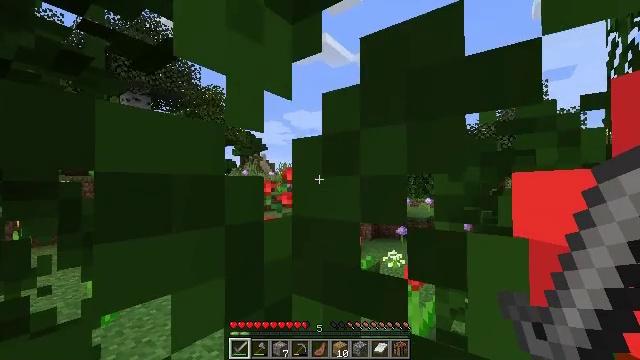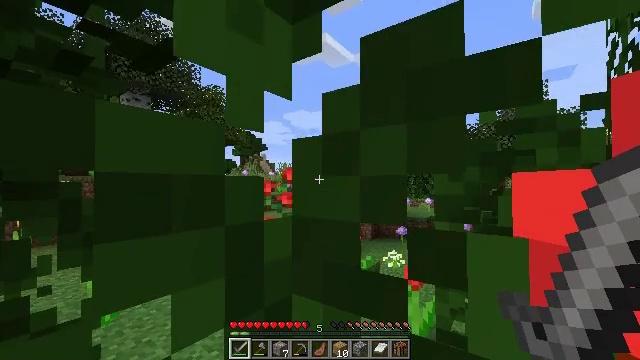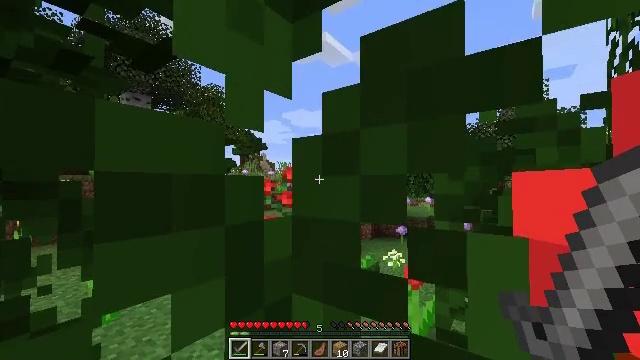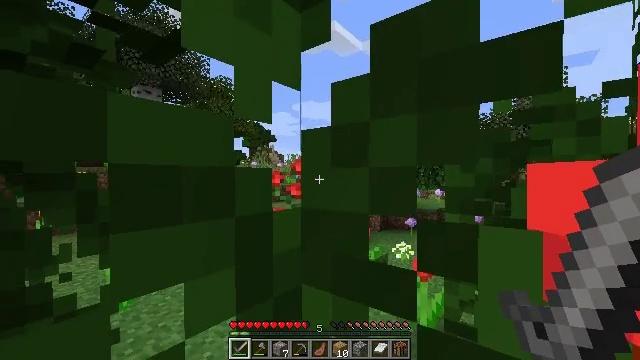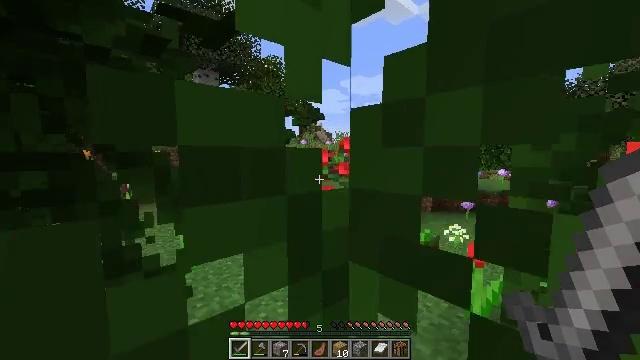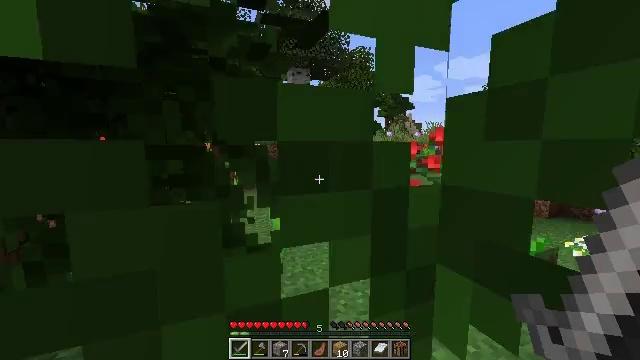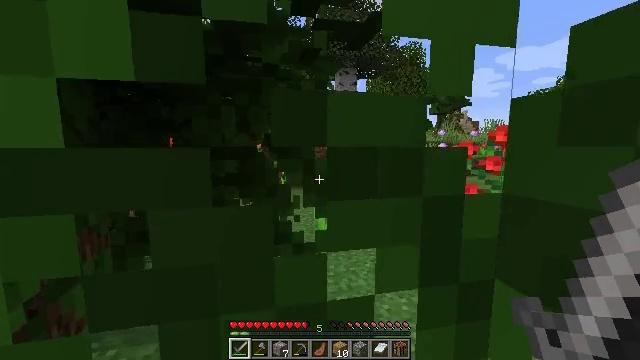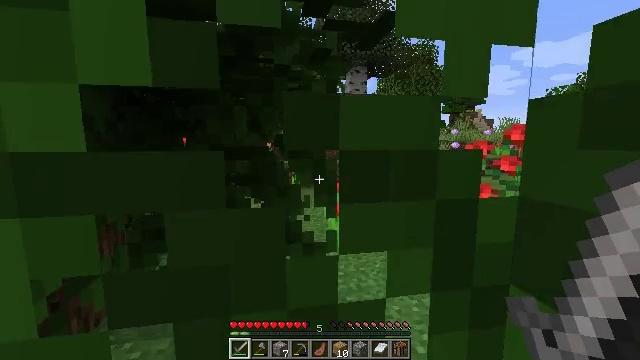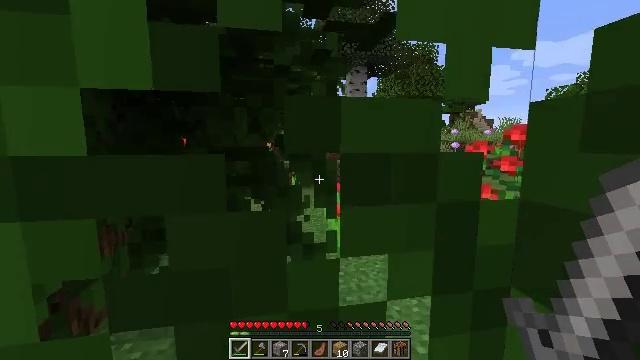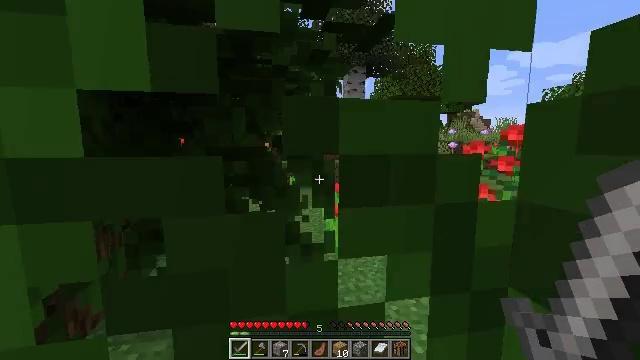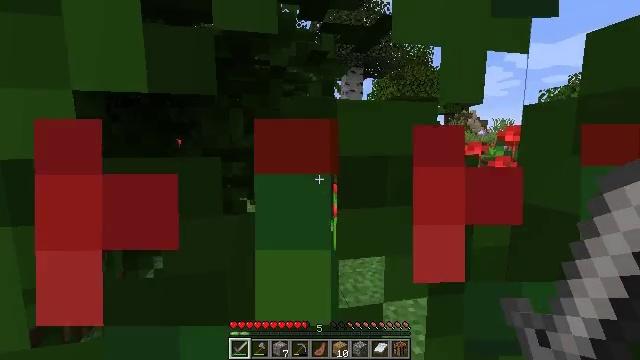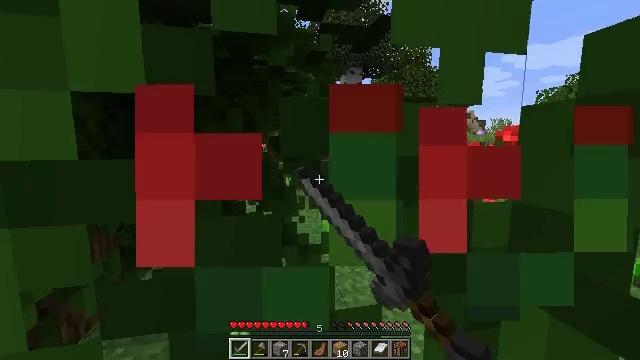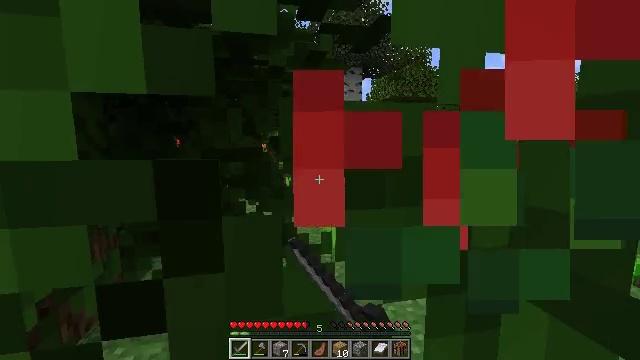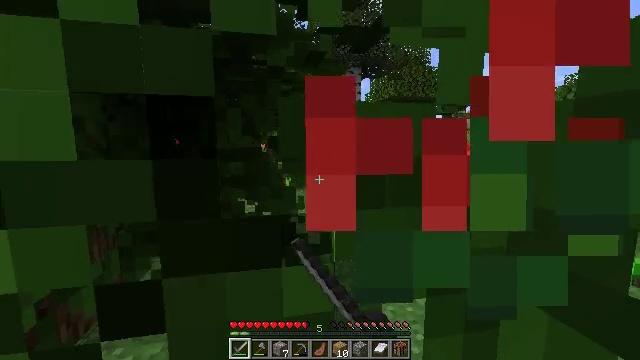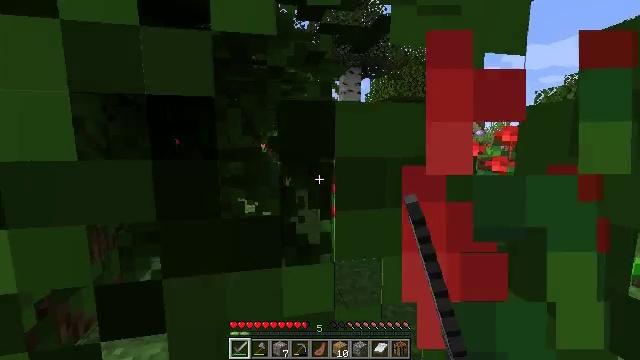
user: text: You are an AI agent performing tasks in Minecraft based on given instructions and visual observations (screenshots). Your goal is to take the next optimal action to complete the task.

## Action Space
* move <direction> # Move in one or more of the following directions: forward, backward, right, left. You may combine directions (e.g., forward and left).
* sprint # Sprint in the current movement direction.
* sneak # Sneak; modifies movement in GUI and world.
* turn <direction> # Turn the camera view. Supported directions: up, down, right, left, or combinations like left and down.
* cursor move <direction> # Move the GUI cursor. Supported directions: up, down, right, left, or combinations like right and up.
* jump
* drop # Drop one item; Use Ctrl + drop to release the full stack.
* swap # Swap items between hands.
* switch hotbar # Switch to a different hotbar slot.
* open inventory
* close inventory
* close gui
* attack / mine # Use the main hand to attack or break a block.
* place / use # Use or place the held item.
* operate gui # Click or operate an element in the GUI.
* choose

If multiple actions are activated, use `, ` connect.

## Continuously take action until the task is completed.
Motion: motion action
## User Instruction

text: Harvest the rose bush for its flowers.
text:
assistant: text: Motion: move forward, sprint
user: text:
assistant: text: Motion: move forward, sprint
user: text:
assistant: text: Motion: move forward, sprint, turn left and down
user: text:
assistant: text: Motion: move forward, sprint, turn left and down
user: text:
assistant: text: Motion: move forward, sprint, turn left and down
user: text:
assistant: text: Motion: move forward, sprint, turn left
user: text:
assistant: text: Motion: move forward, sprint, turn left
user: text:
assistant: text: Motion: move forward, sprint
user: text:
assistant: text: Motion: move forward, sprint
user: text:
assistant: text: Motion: move forward, sprint, attack / mine
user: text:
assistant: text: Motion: move forward, sprint, attack / mine
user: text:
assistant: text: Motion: move forward, sprint, attack / mine
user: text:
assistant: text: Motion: move forward, sprint, attack / mine
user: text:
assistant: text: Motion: move forward, sprint, attack / mine
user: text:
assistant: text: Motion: sprint, attack / mine